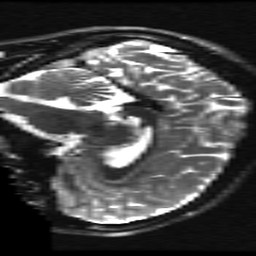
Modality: T2w
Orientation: sagittal
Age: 19
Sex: female
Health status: ill
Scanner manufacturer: ge
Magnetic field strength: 3 T
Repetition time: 7.5 s
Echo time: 0.1003 s